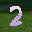
Label: 2